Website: apple
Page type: customer-info-address
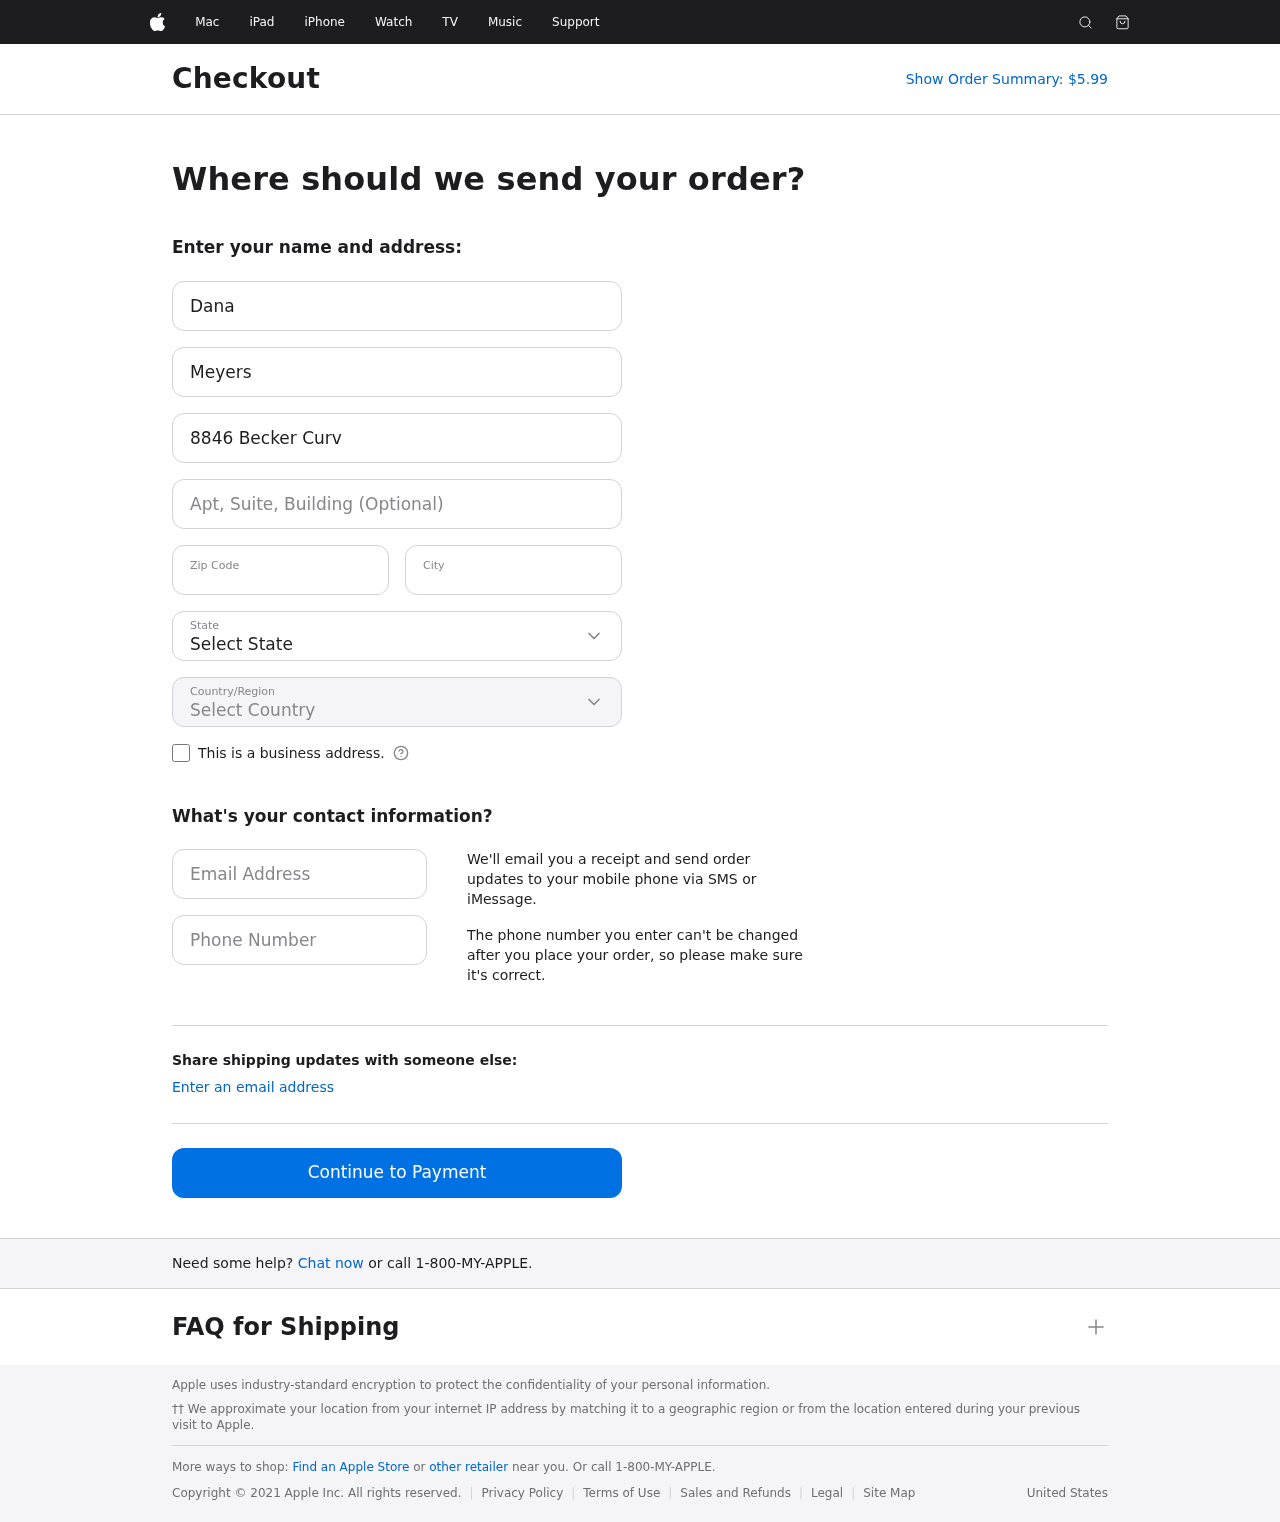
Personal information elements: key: PII_CITY
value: Williamfort
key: PII_COUNTRY
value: United States
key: PII_EMAIL
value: dana.meyers@yahoo.com
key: PII_FIRSTNAME
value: Dana
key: PII_LASTNAME
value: Meyers
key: PII_PHONE
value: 4977227420
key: PII_POSTCODE
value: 96629
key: PII_STATE
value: Florida
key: PII_STREET
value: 8846 Becker Curve Apt. 774
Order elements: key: ORDER_TOTAL
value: Show Order Summary: $5.99